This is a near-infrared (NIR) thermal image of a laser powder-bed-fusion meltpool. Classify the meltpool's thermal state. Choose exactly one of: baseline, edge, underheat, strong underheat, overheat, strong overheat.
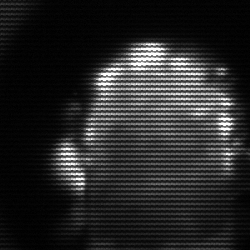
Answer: baseline